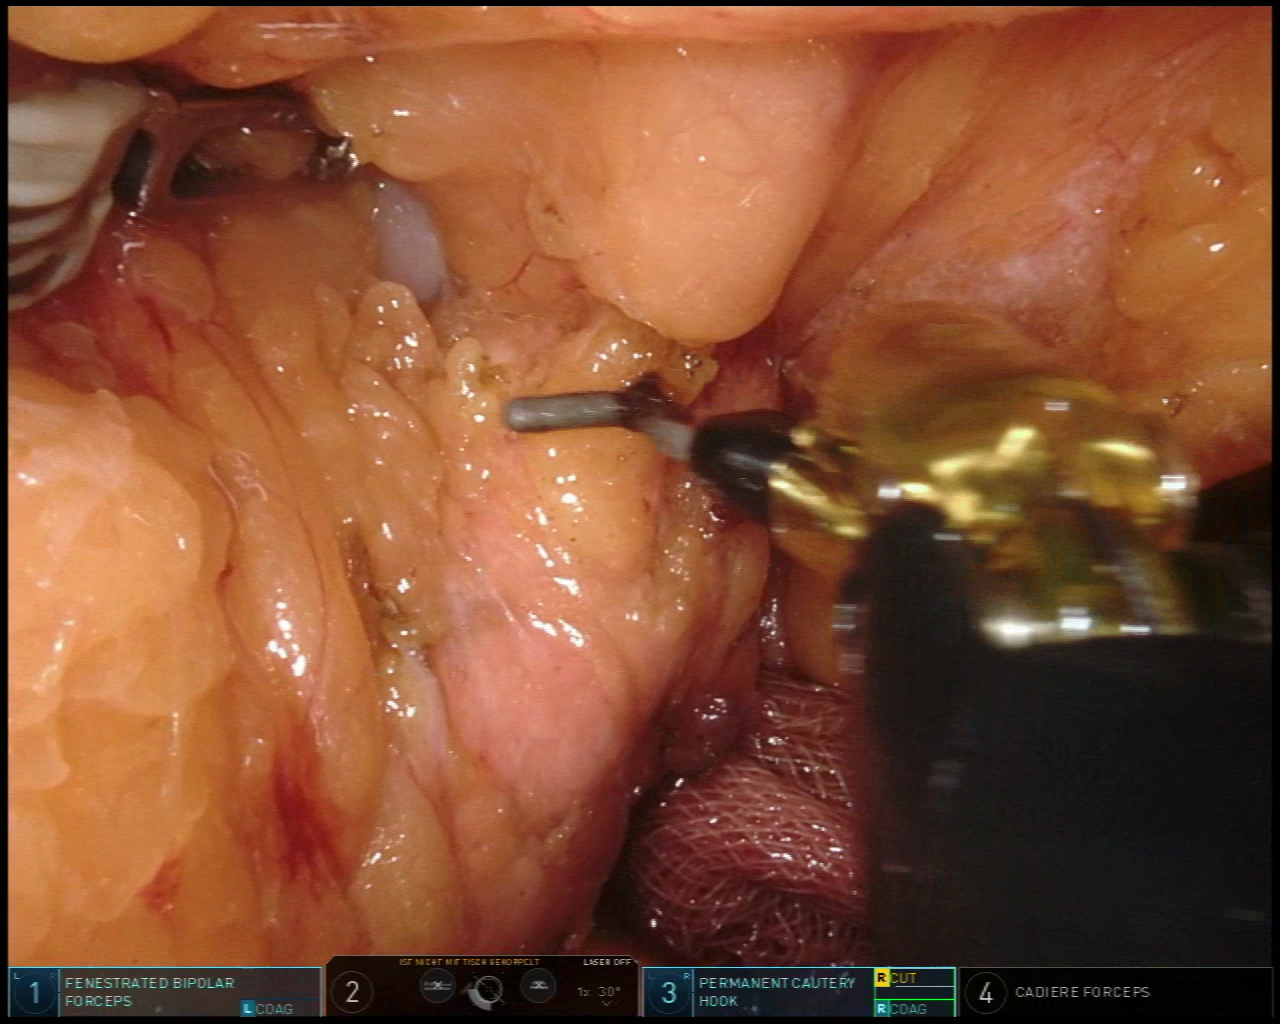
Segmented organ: pancreas
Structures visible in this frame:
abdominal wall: no
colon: no
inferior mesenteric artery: no
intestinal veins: no
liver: no
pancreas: yes
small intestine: no
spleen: no
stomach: yes
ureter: no
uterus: no
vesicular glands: no